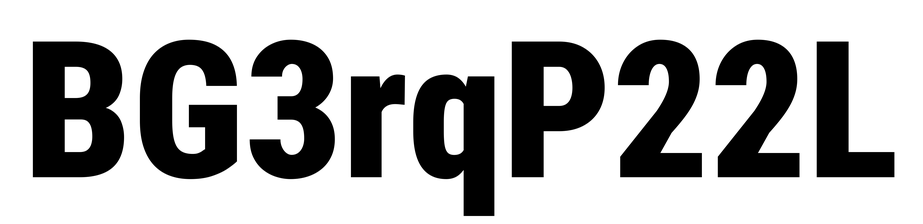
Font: Roboto_Condensed_Black